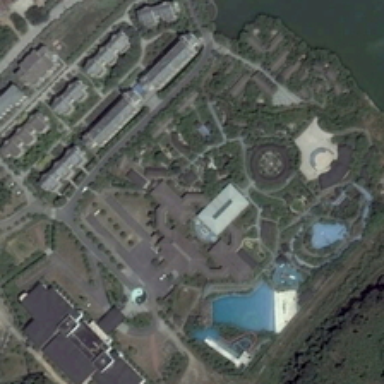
Near the sea is a vast leisure resort .